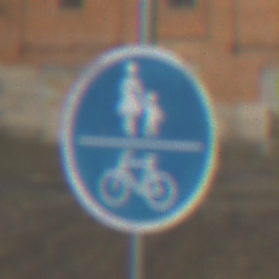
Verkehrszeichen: GemeinsamerGehUndRadweg
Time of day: SunriseSunset
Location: Outdoor (Suburban)
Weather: PartlyCloudy
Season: Winter
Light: Natural